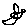
Label: bird